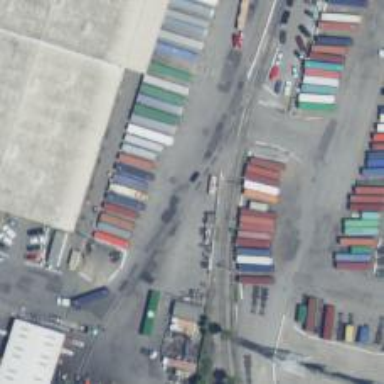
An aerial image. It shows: Railway yard in service.